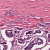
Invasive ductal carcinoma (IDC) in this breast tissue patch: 1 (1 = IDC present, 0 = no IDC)